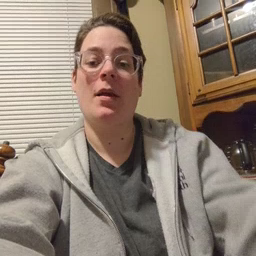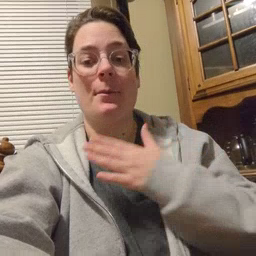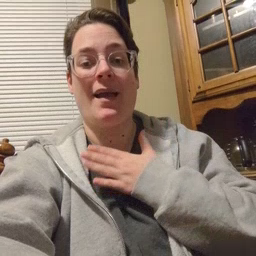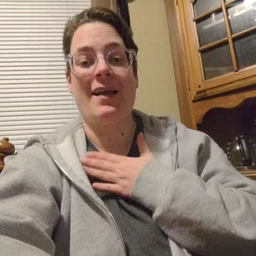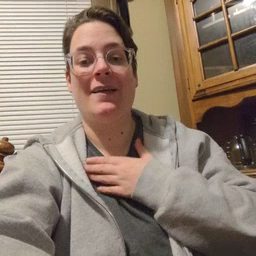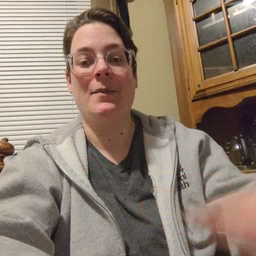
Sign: minemy